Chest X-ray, PA view. Patient: 26 years old, sex M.
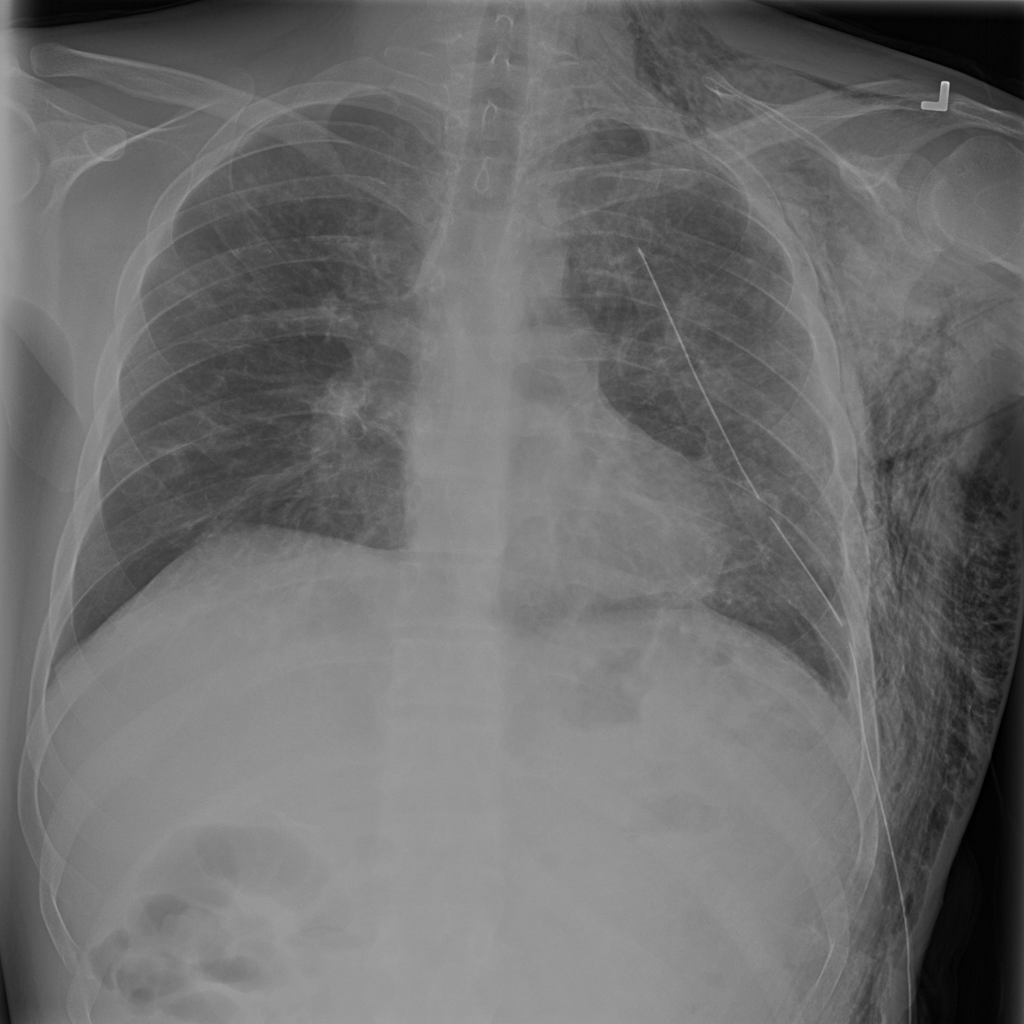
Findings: Emphysema, Pneumothorax